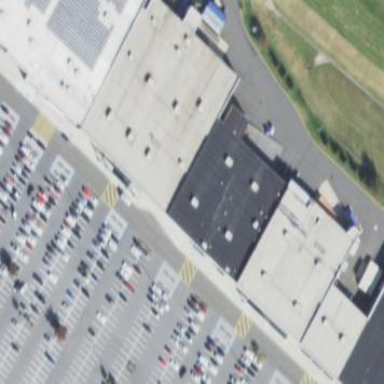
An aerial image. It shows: Retail building.